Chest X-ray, AP view. Patient: 62 years old, sex M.
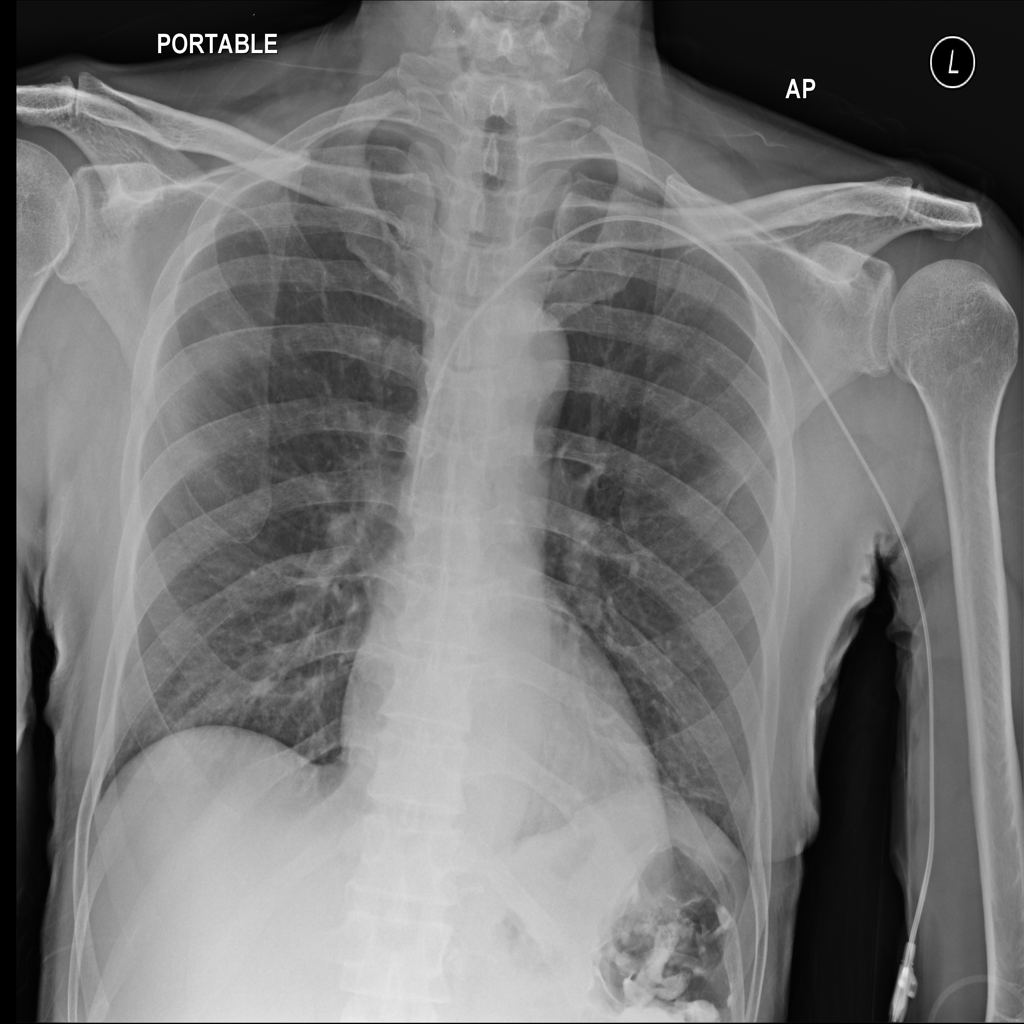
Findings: No Finding